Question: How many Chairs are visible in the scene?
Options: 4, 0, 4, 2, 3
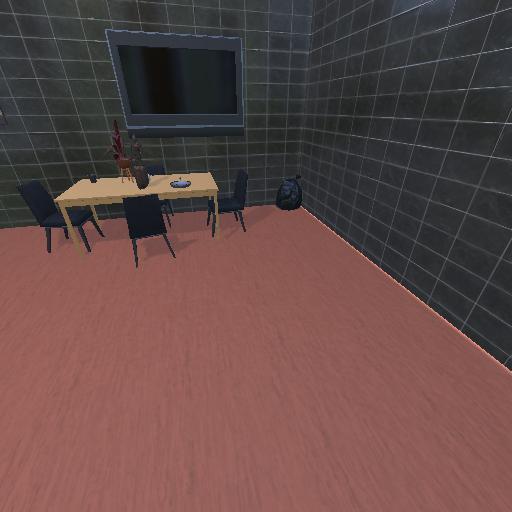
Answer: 4